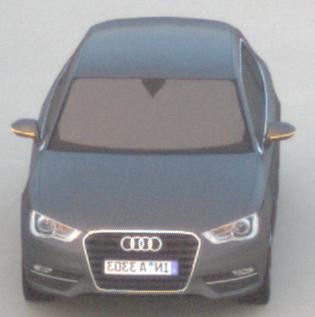
Make: Audi
Model: A3 1.2 TFSI
Detailed model: A3 (8V)
Model produced from: 2013/02
Model produced until: 2014/05
Doors: 3
Color: gray
Road condition: dry road
Daytime: sunrise or sunset
Contrast: low contrast